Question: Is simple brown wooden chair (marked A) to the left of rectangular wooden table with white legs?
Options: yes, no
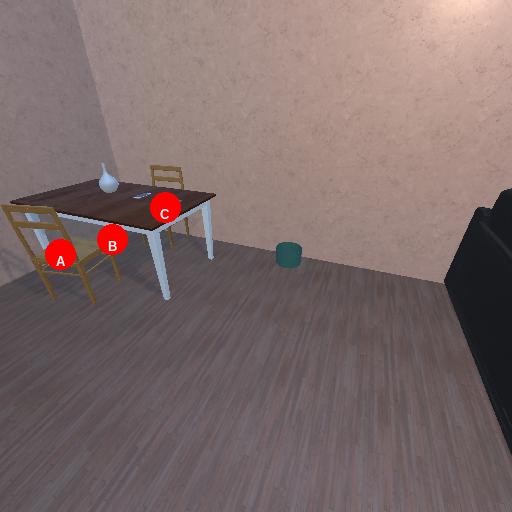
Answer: yes